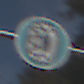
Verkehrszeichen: SchneekettenVorgeschrieben
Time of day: Midday
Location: Outdoor (Nature)
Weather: PartlyCloudy
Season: NotSpecified
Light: Natural